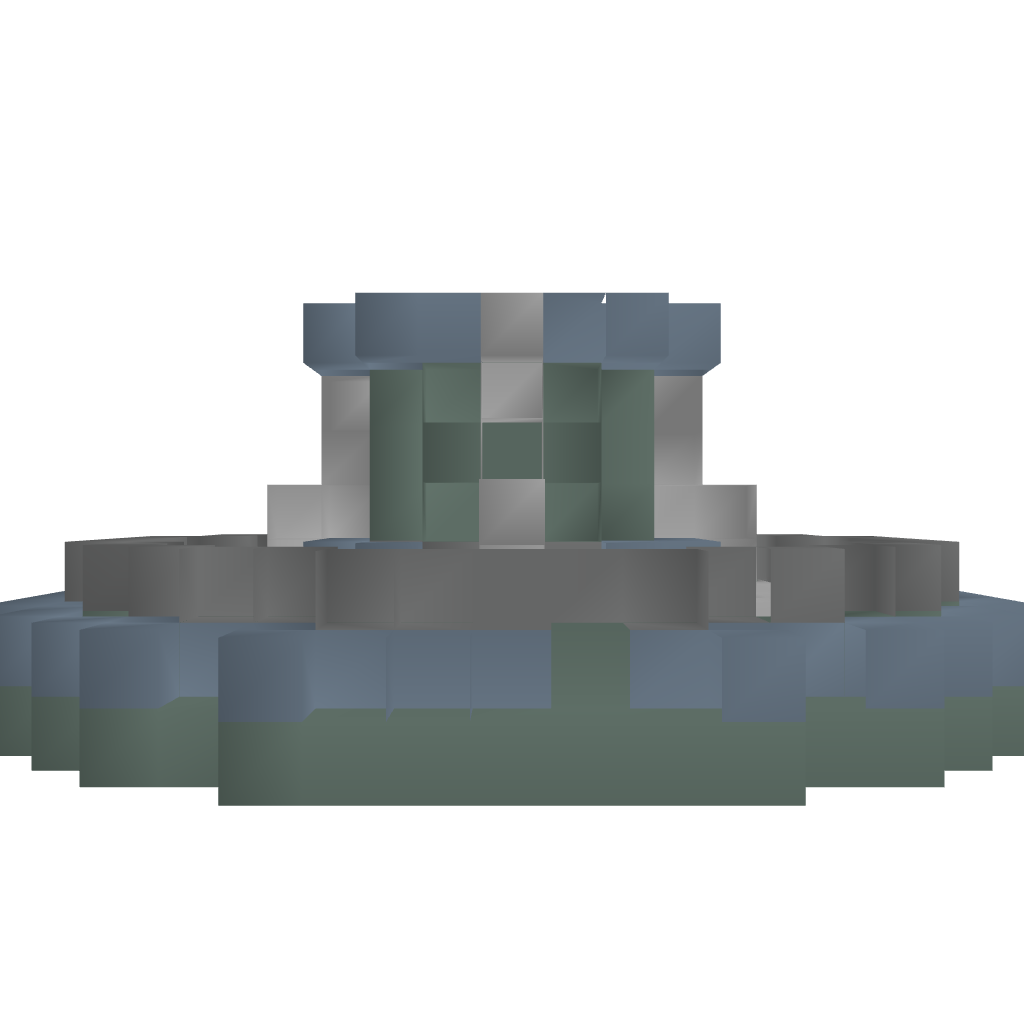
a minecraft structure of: Chafariz/Fonte - Fountain 02